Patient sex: M
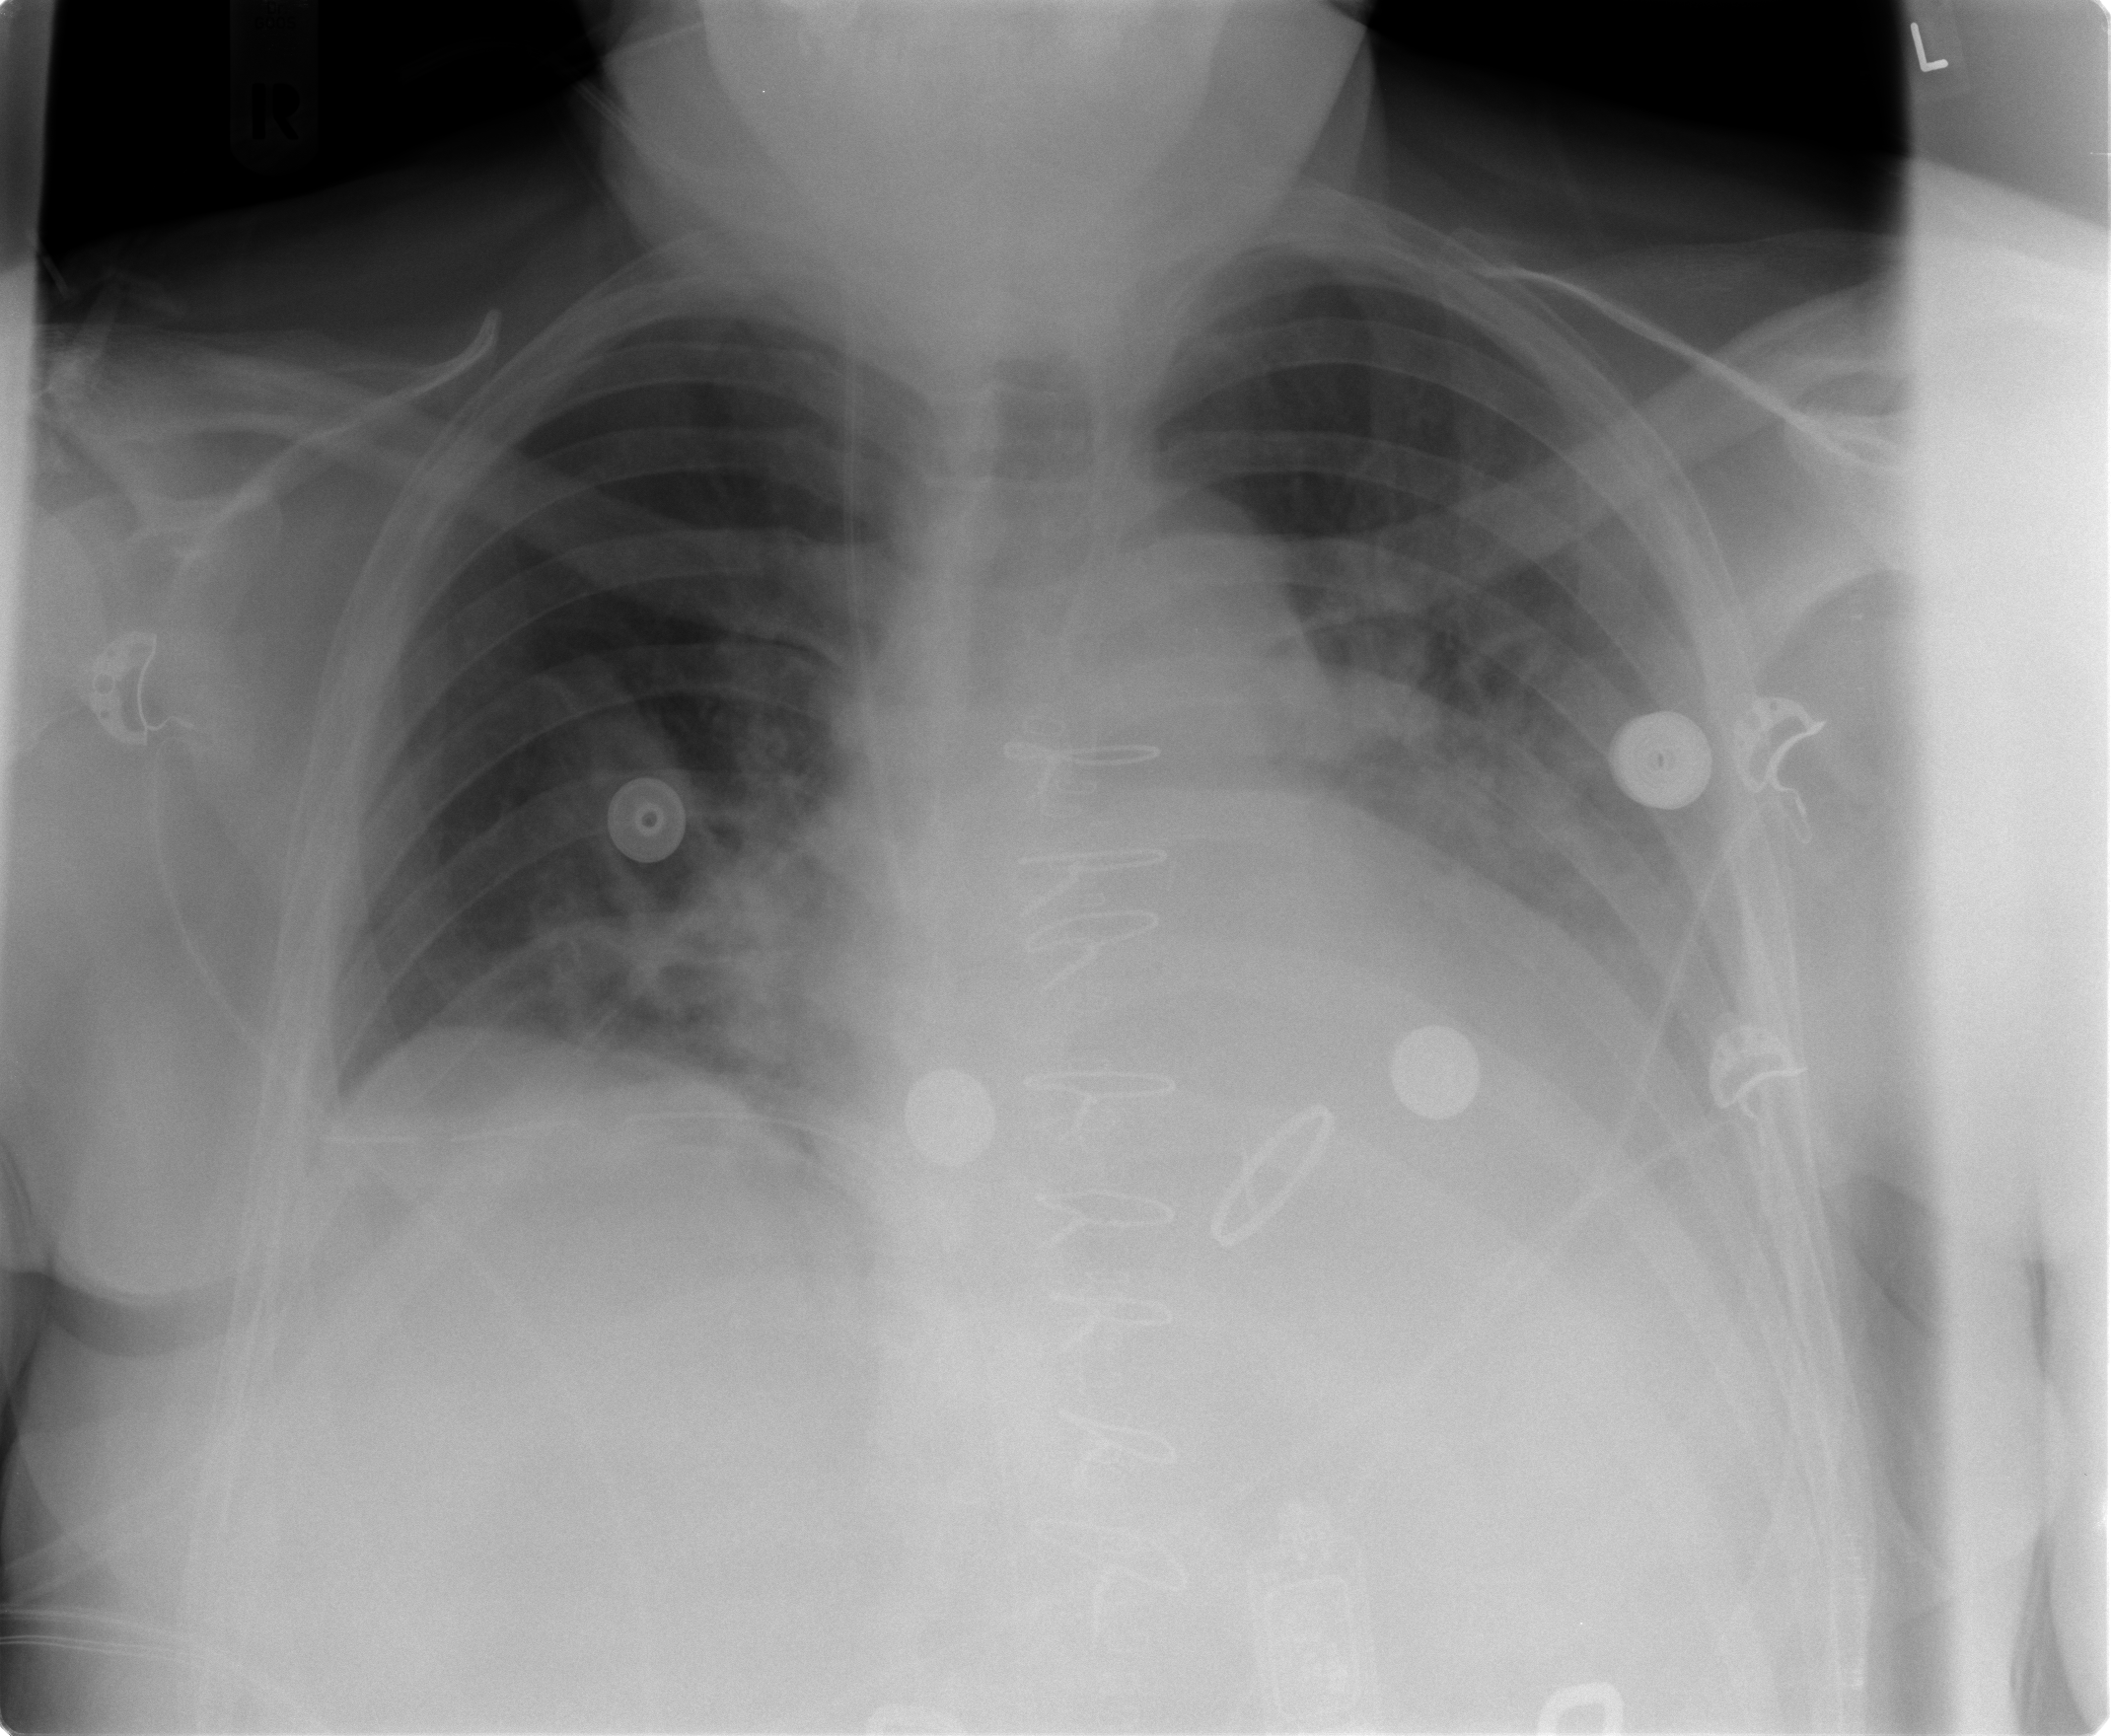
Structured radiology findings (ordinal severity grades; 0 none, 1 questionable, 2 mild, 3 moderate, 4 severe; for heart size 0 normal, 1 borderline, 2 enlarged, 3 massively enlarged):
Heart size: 0
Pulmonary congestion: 2
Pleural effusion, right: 0
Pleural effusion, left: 1
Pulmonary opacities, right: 0
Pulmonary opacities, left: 0
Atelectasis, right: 2
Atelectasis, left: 2